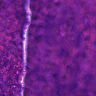
Metastatic tissue present: no